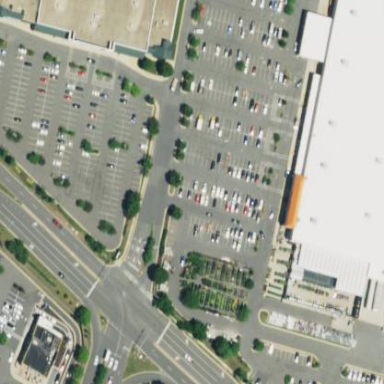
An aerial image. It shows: Retail area.